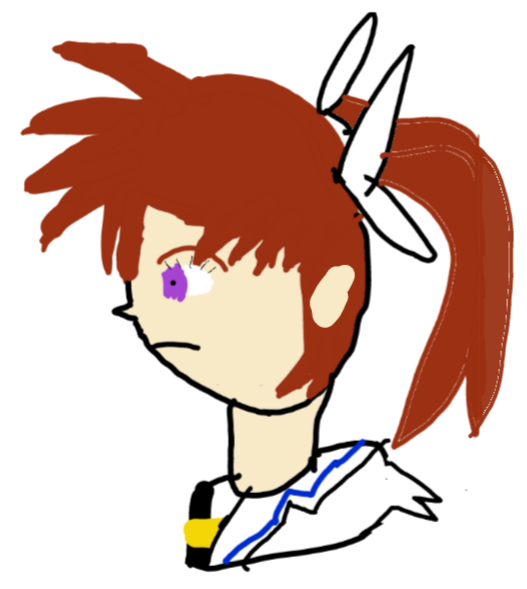
Label: 4_Yes_Chad